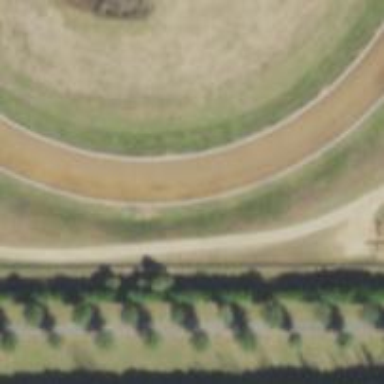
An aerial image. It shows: Track on leisure land used for horse racing.